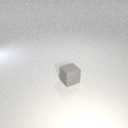
small gray rubber cube